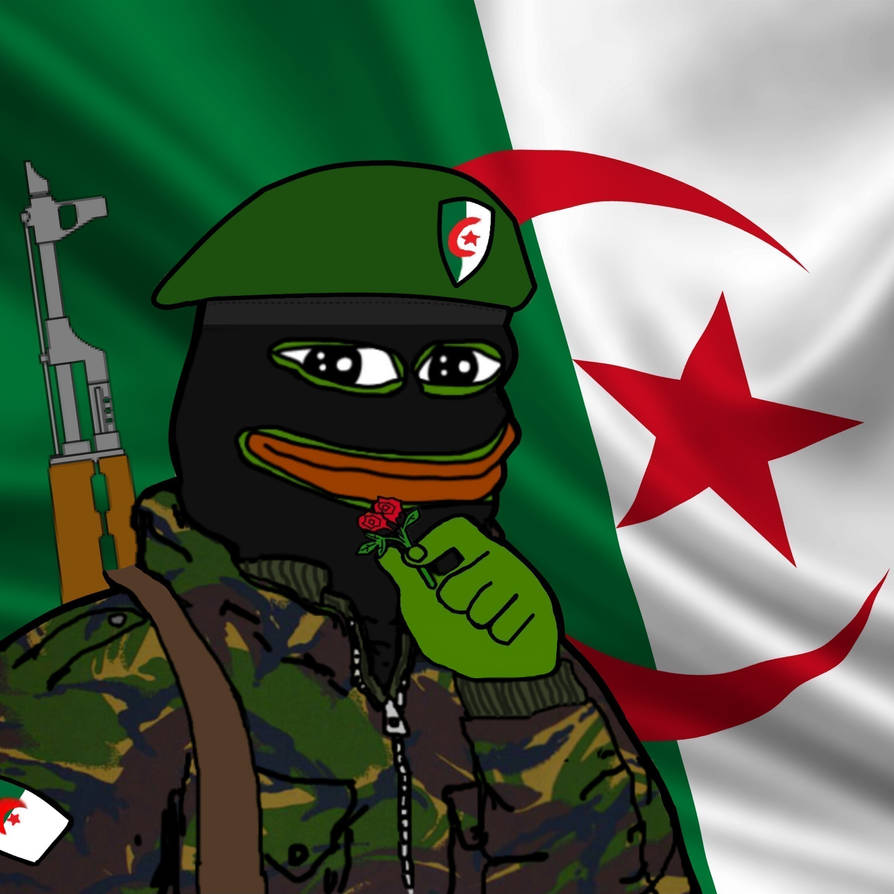
Label: 5_Pepe